Interaction volume radius: 10 \u00c5
Interaction volume height: 10 \u00c5
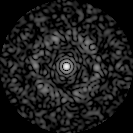
Disorder parameter: 0.8369